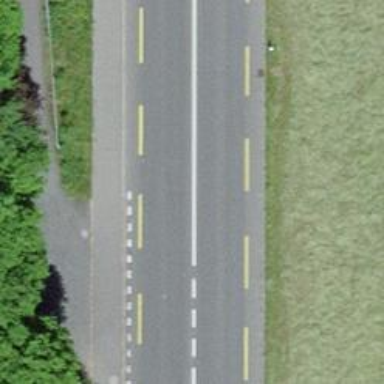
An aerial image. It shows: Secondary road with dedicated lane for cyclists.